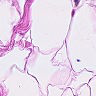
Metastatic tissue present: no